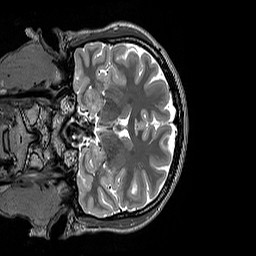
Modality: T2w
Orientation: coronal
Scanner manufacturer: siemens
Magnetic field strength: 3 T
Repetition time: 3.2 s
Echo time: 0.451 s